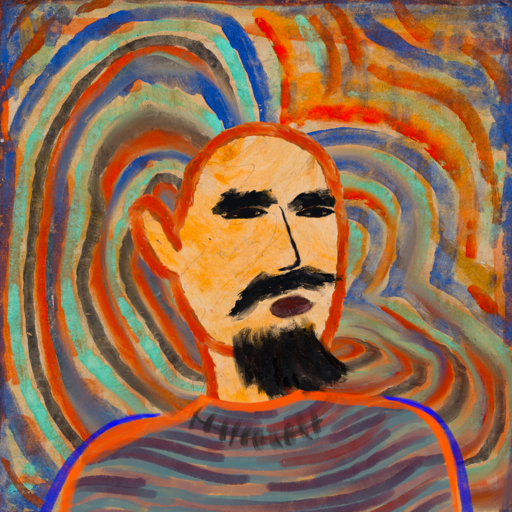
Background: Sisters, Head And Neck Side: Experience, Face Side: Mosgoul, Bust: Experience, Hair Side: Blank, Head Accessory: Blank, Second Necklace: Blank, Necklace: In_The_Sun, Baby: Blank